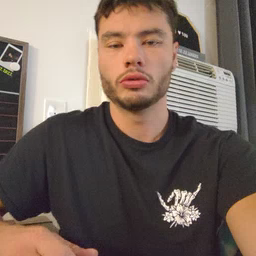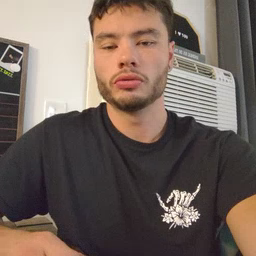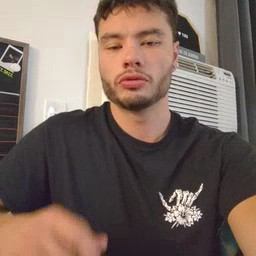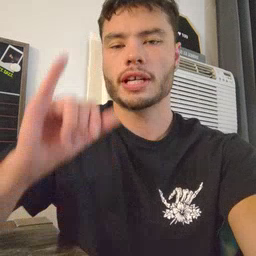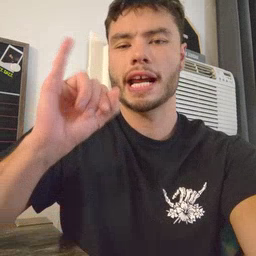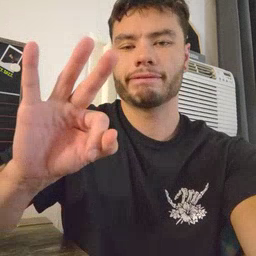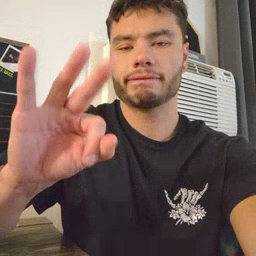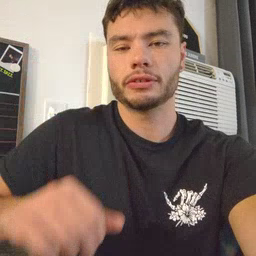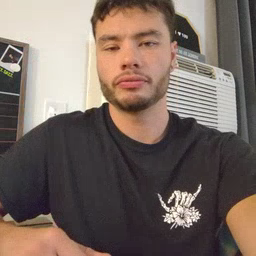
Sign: if